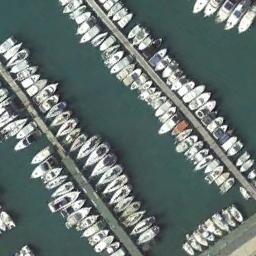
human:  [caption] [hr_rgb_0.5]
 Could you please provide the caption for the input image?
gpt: Many ships are in the harbor .

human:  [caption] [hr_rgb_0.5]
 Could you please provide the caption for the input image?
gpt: There is a white building beside the harbor .

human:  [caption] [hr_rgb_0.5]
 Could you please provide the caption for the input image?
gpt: The harbor has lots of neatly docked boats and the color of the waters is green .

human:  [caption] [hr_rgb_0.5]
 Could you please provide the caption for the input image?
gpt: Many yachts moored neatly on the sea side of the harbor .

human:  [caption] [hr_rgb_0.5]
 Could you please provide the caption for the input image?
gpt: There are many ships docked neatly at the harbor .